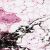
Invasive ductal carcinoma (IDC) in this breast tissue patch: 0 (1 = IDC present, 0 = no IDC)